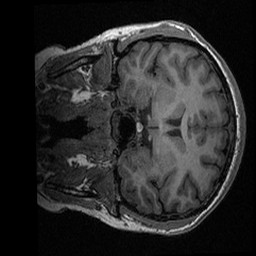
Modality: T1w
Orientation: coronal
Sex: female
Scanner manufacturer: ge
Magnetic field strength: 3 T
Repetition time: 0.0064 s
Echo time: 0.00281 s